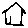
Label: house